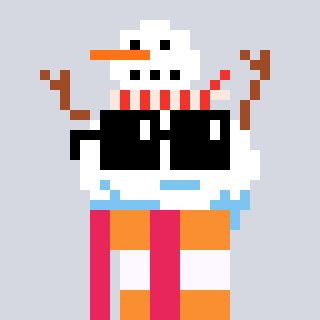
a pixel art character with square black sunglasses, a snowman-shaped head and a redpinkish-colored body on a cool background